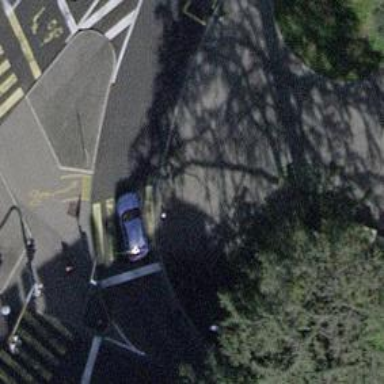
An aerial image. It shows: Kerb serving as barrier.